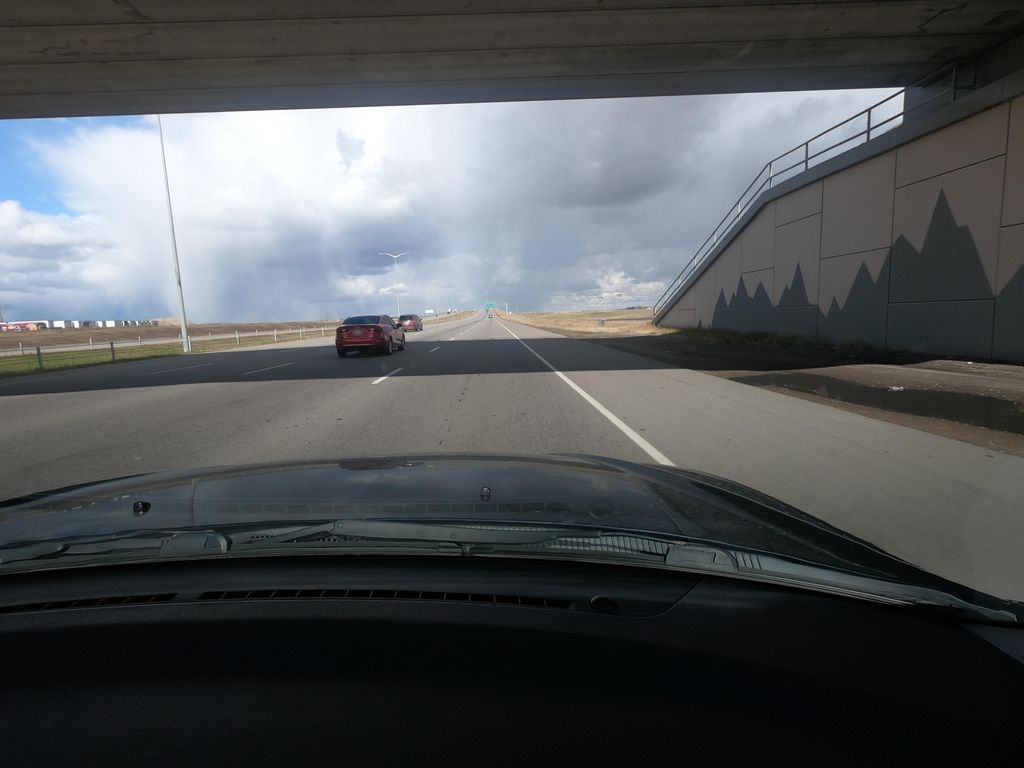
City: calgary